Question: I am getting an unwanted visual quirk from creating '<li>''s within an '<ul>'. It is producing an unwanted space underneath each item.
This is the simplified code that I am currently using.
'''
<ul style="margin:0; padding:0;">
<li style="border:1px solid #000; margin:0; padding:0;">Item 1</li>
<li style="border:1px solid #000; margin:0; padding:0;">Item 2</li>
<li style="border:1px solid #000; margin:0; padding:0;">Item 3</li>
<li style="border:1px solid #000; margin:0; padding:0;">Item 4</li>
<li style="border:1px solid #000; margin:0; padding:0;">Item 5</li>
</ul>
'''
If you notice, there is a space underneath the text for each '<li>' even though I've stated that I want my margin and padding to be 0.
This happening in both Google Chrome v14 and Firefox v4.
Here's the screenshow:

I updated the jsfiddle to include the image: <URL>
edit: added the margin:0 and padding:0 to each '<li>'
edit: added image and jsfiddle
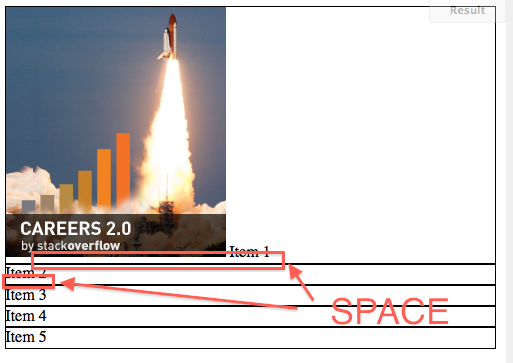
Answer: You've stated that you want no 'padding' and no 'margin' on the 'ul' only.
You need to do that for the 'li's to.
Either do this
'<li style="border:1px solid #000; margin:0; padding:0;">Item 1</li>'
or add these styles to your stylesheet (better as you only need to do it once AND it makes your HTML less cluttered)
'''
ul{
margin:0;
padding:0;
}
li{
border:1px solid #000;
margin:0;
padding:0;
}
'''
<URL>
As per the comment from @EverTheLearner
> I don't know how else to describe it. There is a space
there. Its very tiny but its there. Look at the space
above the text and then the space below the text. There is a
difference there.
here is what I see when I increase the zoom on the browser to 250%

There must be something else there. Please post a link to a live example.
Following the updated fiddle, the problem is between the 'li's but between the text and the bottom of the 'li'.
One way to get rid of this is the change the 'line-height'.
In the example below, I set it to '.8em'
<URL>